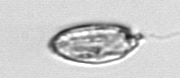
Label: Katodinium_or_Torodinium